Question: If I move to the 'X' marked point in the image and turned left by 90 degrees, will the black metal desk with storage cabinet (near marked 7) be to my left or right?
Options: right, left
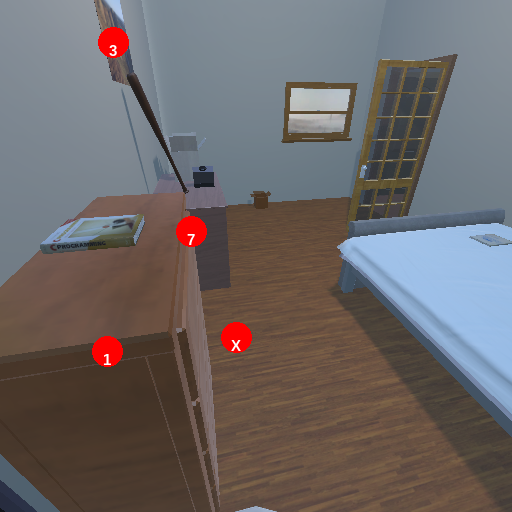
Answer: right